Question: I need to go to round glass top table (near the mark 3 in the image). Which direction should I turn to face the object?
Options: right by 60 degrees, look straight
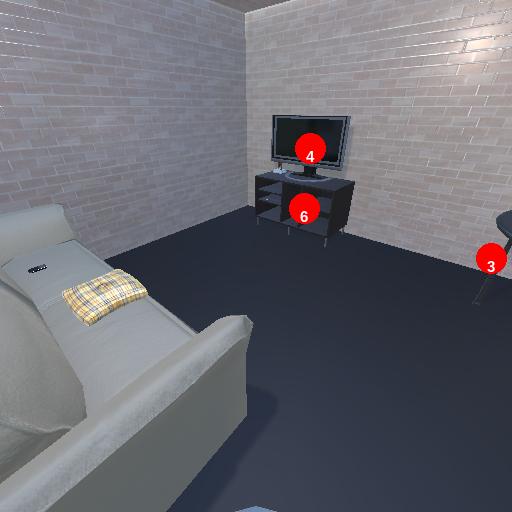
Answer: right by 60 degrees